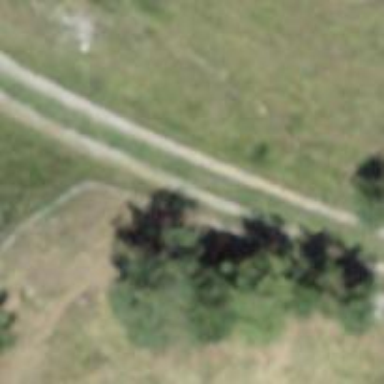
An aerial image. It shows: Compacted track road.